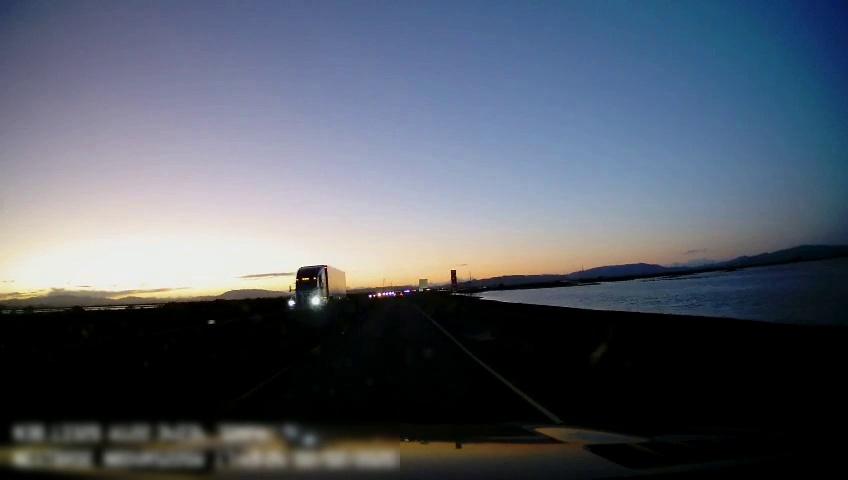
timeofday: Dusk/Dawn/Twilight
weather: Sunny
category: Drivable Space
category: Vehicles | Truck
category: Vehicles | Car
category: Lanes | Current Lane
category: Lanes | Current Lane
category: Traffic | Signs